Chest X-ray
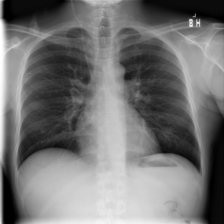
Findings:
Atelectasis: negative
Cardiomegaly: negative
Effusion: negative
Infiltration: positive
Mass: negative
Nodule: negative
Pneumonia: negative
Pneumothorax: negative
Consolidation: negative
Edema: negative
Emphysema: negative
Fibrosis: negative
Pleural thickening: negative
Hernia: negative